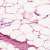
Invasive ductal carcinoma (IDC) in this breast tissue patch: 0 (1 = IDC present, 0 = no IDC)